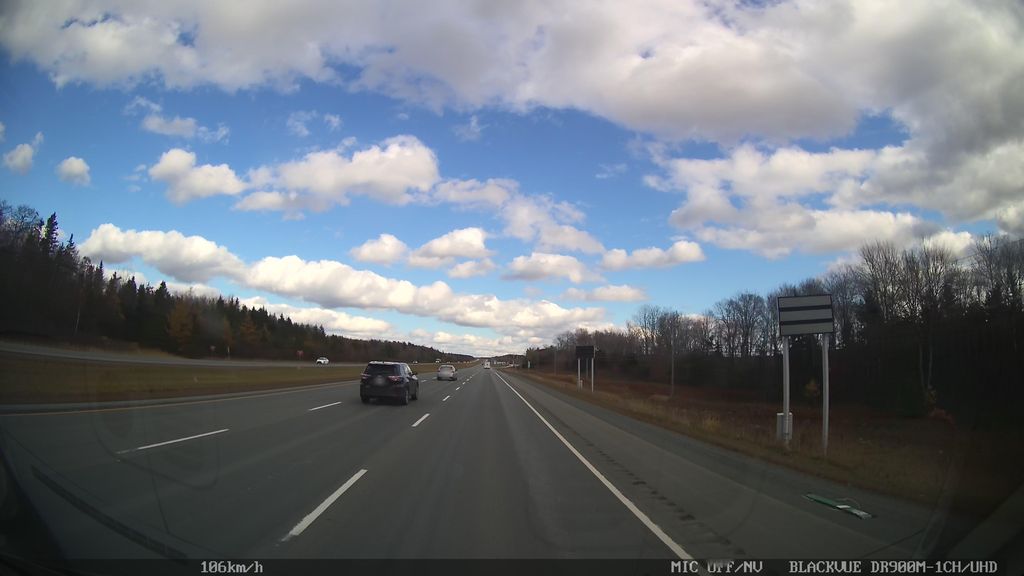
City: halifax